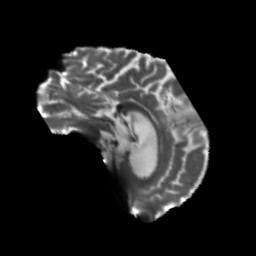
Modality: T2w
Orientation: sagittal
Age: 71
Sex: male
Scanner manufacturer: siemens
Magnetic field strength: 3 T
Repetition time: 5.47 s
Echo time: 0.0854 s